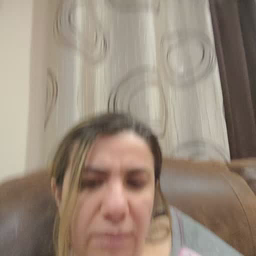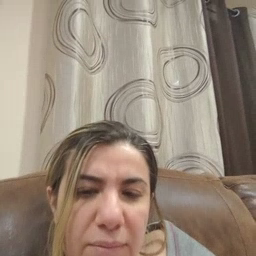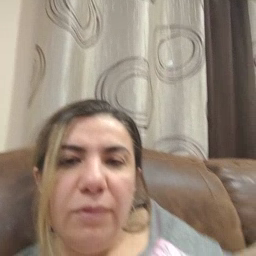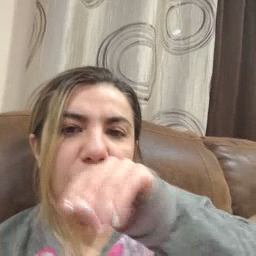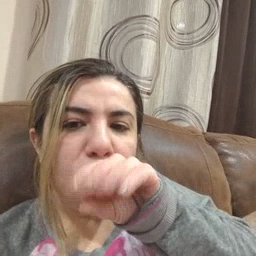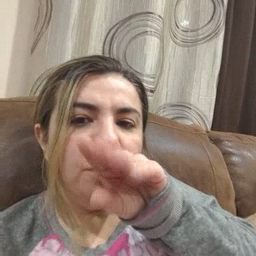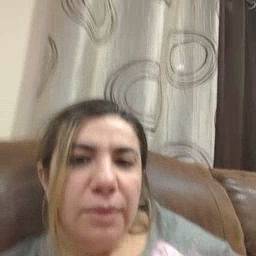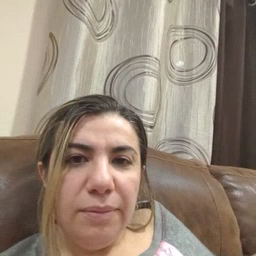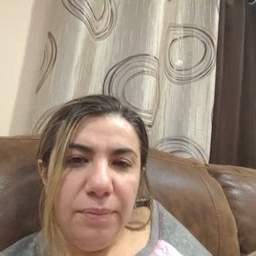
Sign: duck